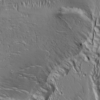
Label: not_dusty